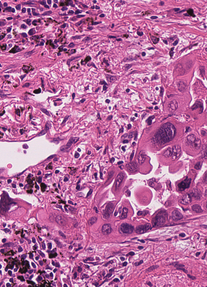
Tumor epithelial tissue: yes
Tumor-associated stroma tissue: yes
Normal tissue: no